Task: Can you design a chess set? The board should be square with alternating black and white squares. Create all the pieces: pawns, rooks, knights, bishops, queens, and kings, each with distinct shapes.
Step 43:
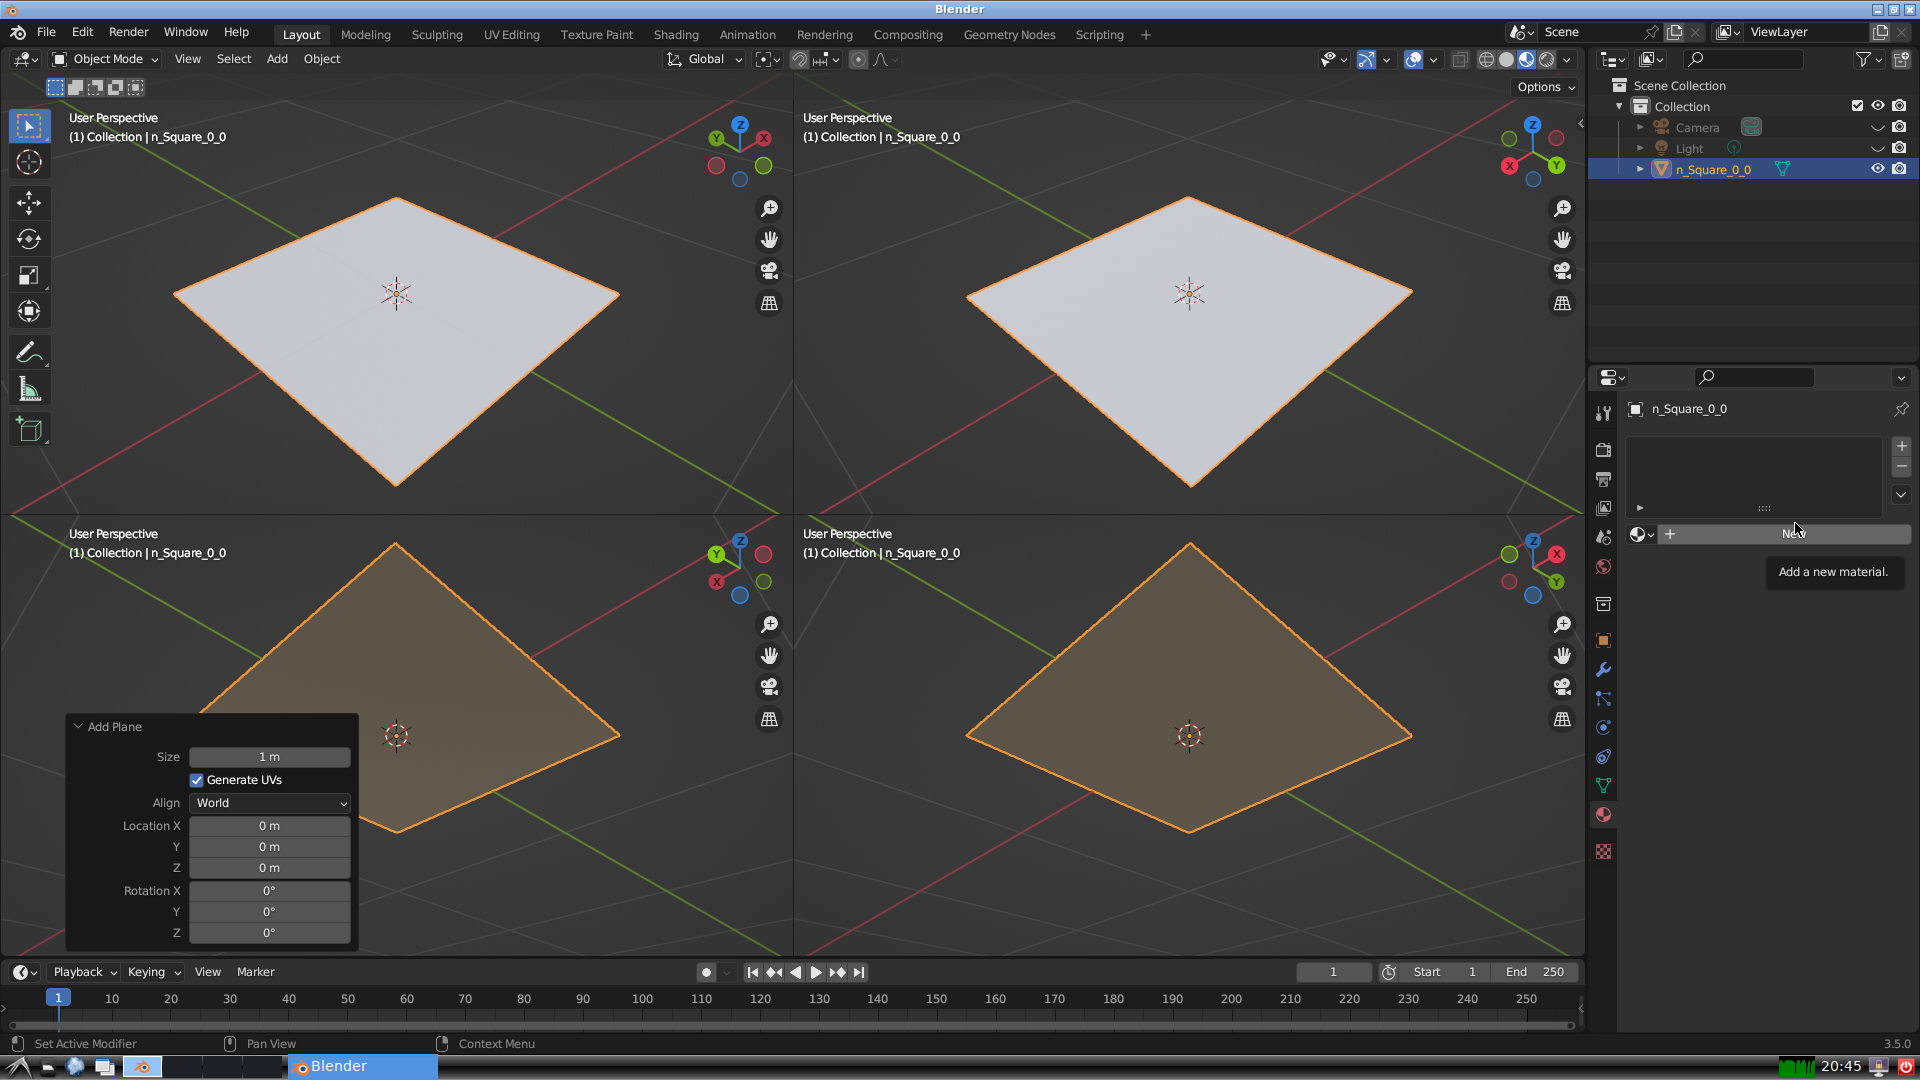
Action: click: no